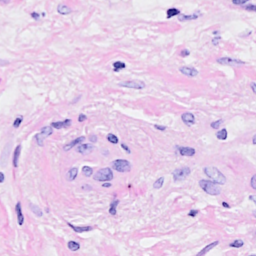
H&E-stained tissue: Breast